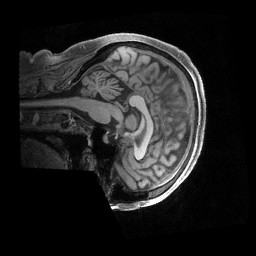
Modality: T1w
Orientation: sagittal
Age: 53
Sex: female
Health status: ill
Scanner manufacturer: siemens
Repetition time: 2.4 s
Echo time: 0.00231 s